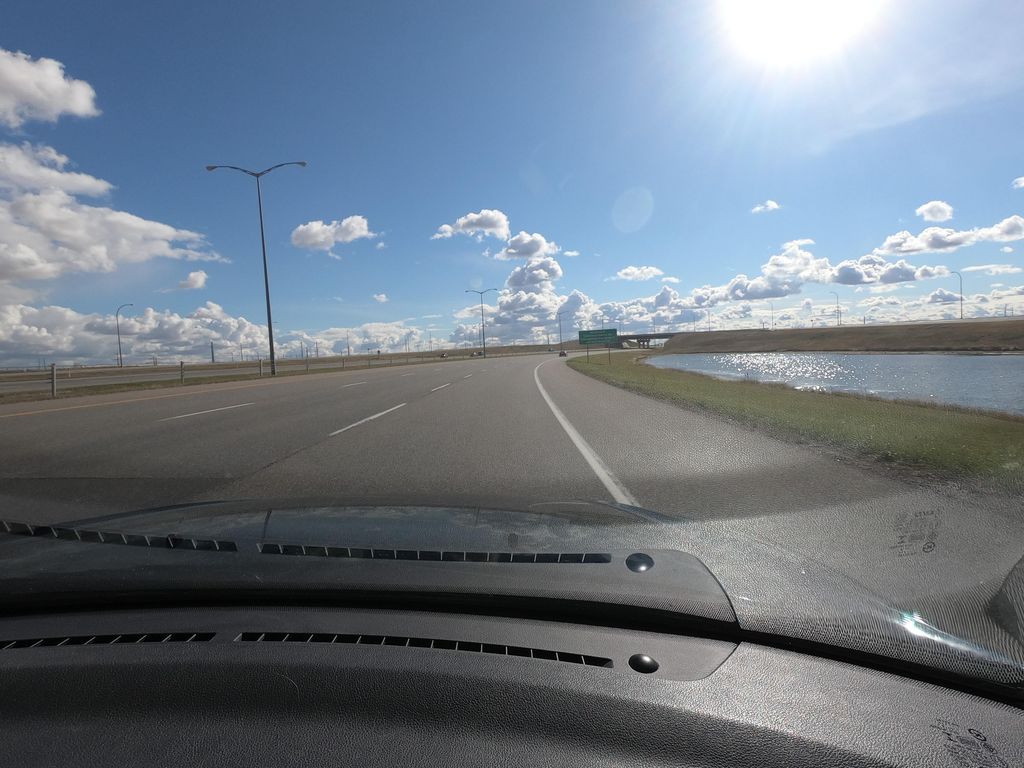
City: calgary